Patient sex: M
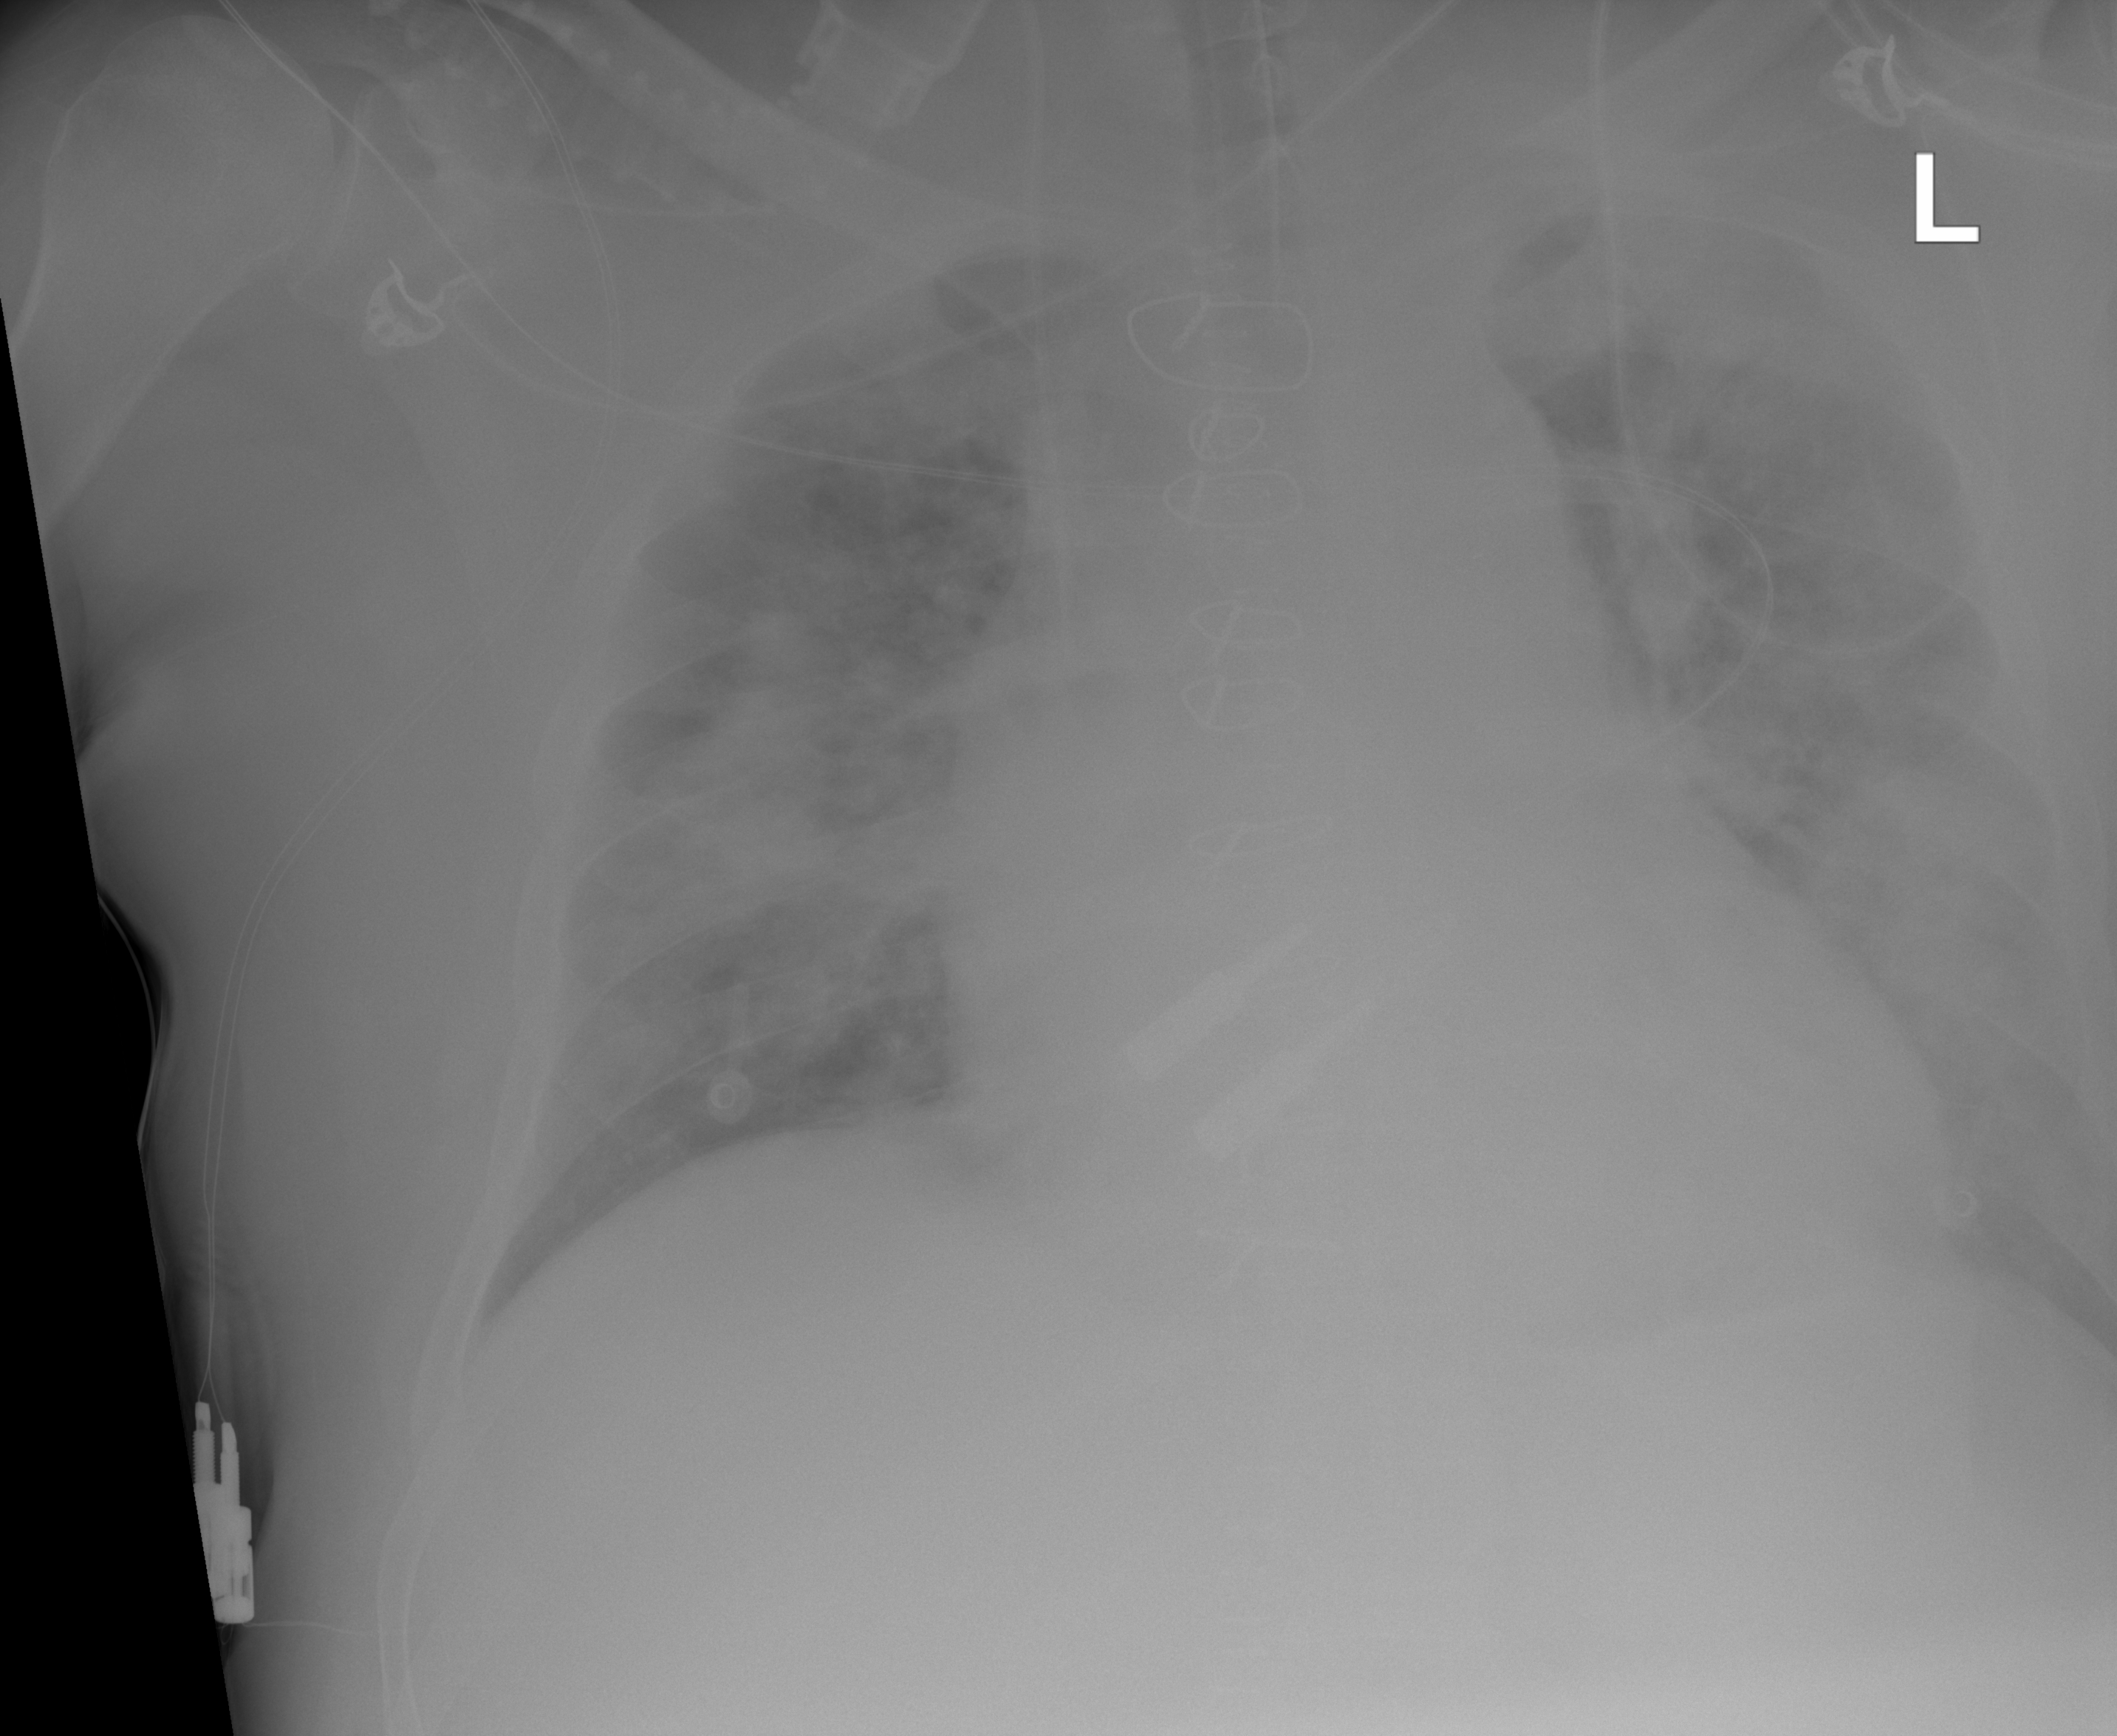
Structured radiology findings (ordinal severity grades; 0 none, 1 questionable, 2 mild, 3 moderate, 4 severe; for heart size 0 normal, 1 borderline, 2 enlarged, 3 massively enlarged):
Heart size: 3
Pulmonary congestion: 3
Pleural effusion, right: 2
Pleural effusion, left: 2
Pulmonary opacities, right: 3
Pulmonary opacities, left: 3
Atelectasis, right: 0
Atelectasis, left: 2